Question: I'm trying to use the Twitter "Tweet" button on a site. It works great in all browsers, but in IE 7, it doesn't show the full width. There's no additional CSS in place, other than a little 'padding-left' on the LinkedIn button for spacing.
Twitter have said that they fixed this issue a few months ago <URL>, but I'm using the latest code from their developers site with no luck.
I've also tried the solution from <URL> suggesting to use '.twitter-follow-button {width: 150px !important;}', but this also didn't solve the issue. The image below shows how it looks in IE7, with the text incorrectly cut short.

Any advice or suggestions of where to go next would be very much appreciated.
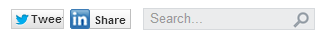
Answer: The issue was a surrounding for the Twitter button that was being placed in-line, hence there wasn't a sign of it in the CSS. Thanks for your responses.